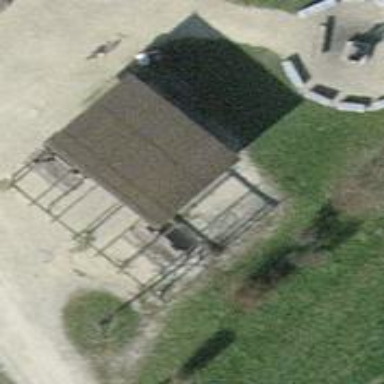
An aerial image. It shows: Picnic table located in leisure land area.